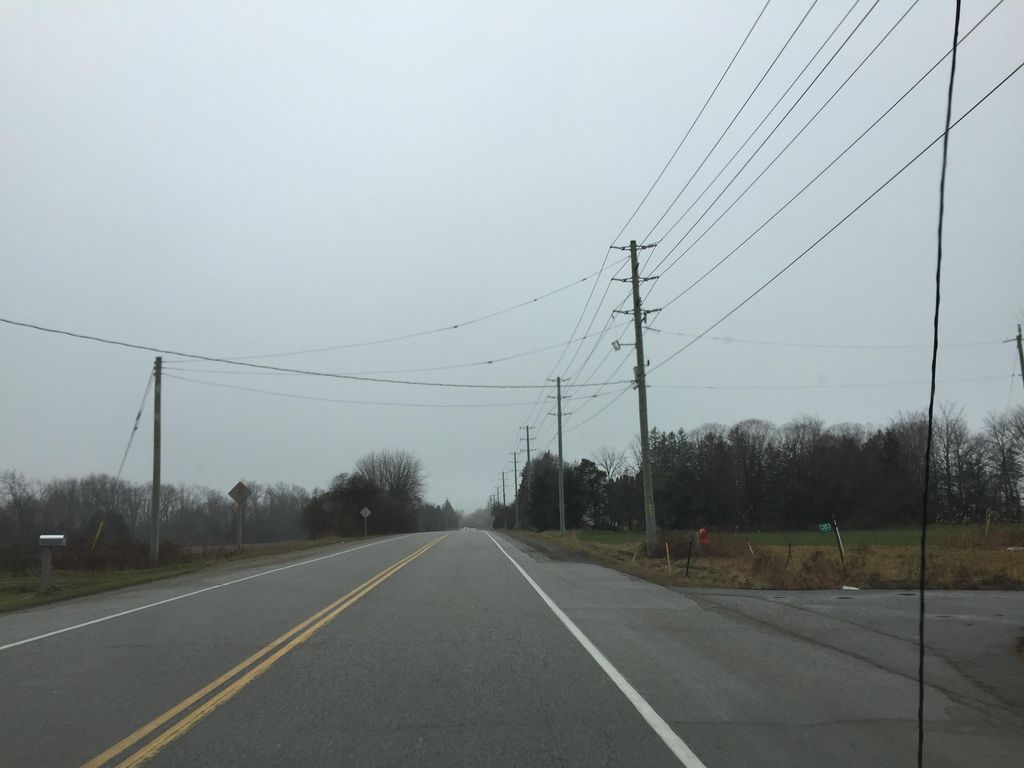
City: kitchener-waterloo